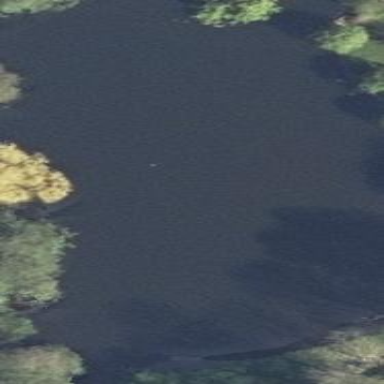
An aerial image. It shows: Pond surrounded by natural water.